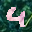
Label: 4